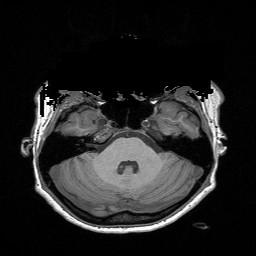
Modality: T1w
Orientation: coronal